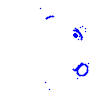
Particle: proton